Field crop: maize
Growth stage: 1
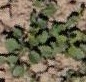
Species: convolvulus